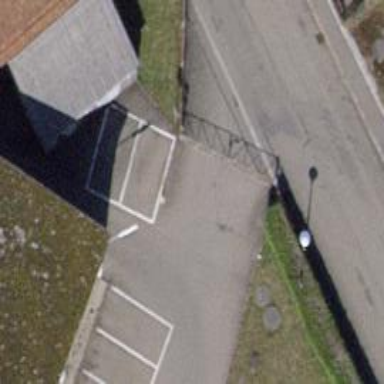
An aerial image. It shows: Gate.